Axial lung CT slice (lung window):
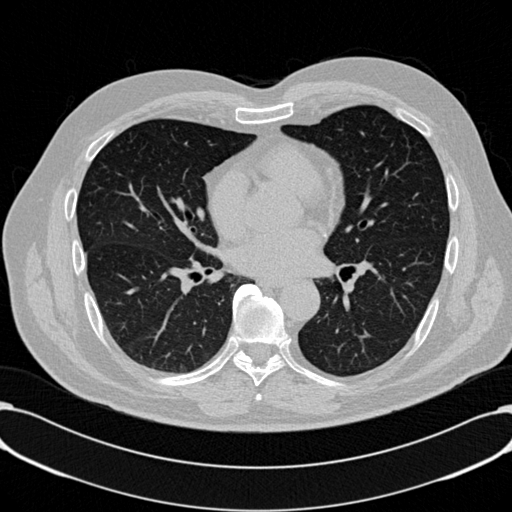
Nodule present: no